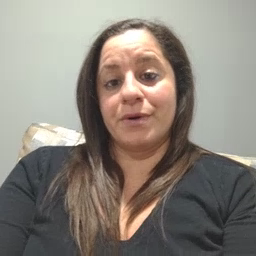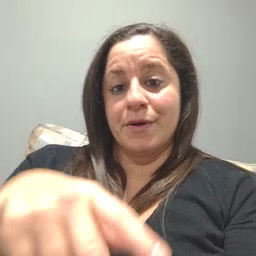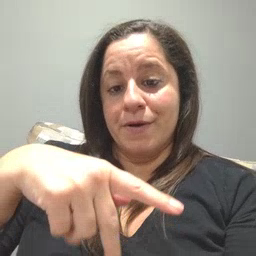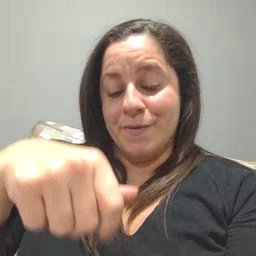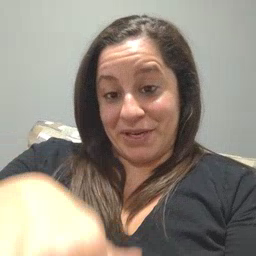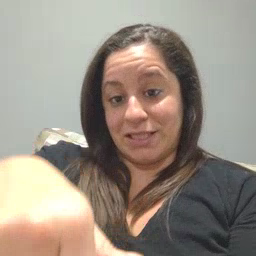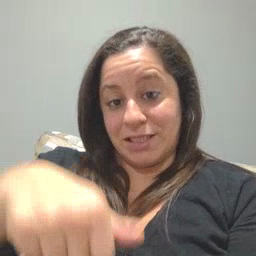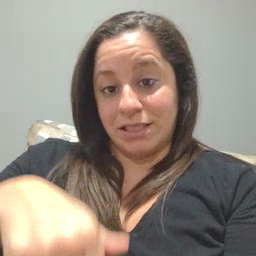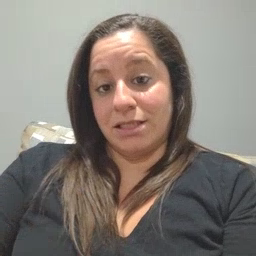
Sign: puzzle